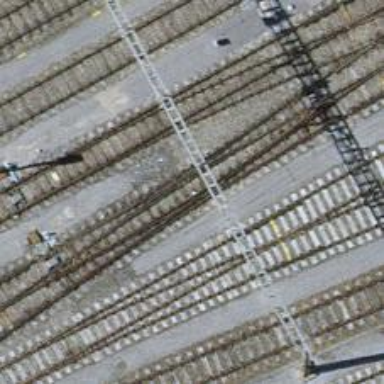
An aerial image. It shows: Railway switch.